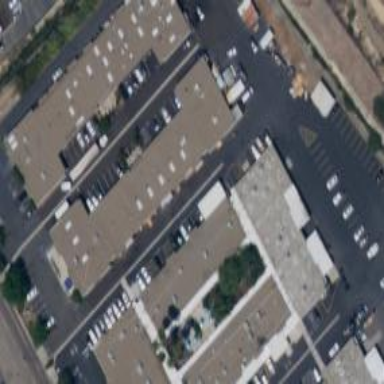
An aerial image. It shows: Retail building.